八年级 · 度量几何学
如图, 在 Rt $\triangle A B C$ 中, $\angle B A C=90^{\circ}, B C=4$,

分别以 $A B 、 A C$ 为直径作半圆, 面积分别记为 $S_{1} 、 S_{2}$, 则 $S_{1}+S_{2}=$

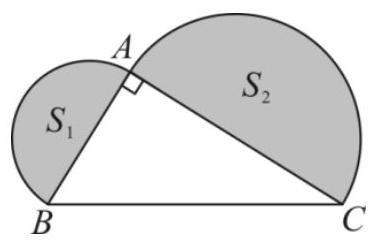
答案: $2 \pi$